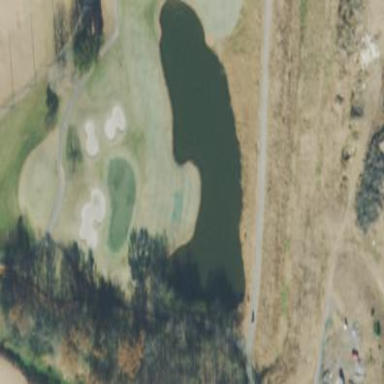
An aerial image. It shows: Scenic view of water hazard on golf course. The natural water feature adds beauty to the landscape.